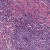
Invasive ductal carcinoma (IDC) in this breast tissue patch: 1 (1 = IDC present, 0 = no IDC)